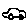
Label: car